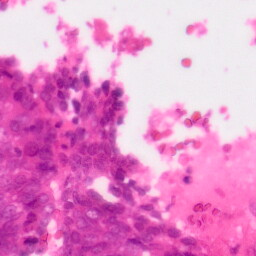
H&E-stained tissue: Colon